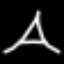
Label: The Eiffel Tower